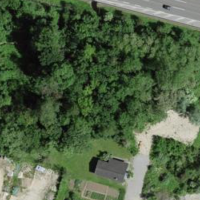
EUNIS habitat code: 57
Species observed at this site:
Ciconia ciconia